Question: I am trying to build an application that takes 2 pieces of input from a user and saves it to the database.

I have tried Custom Post Type, but its concept is foreign and confusing to me - I don't know if I should use pre-existing fields (Title, Content) or create the fields to store the input in the database.
Here is my code:
'''
// Register Custom Post Type
function int_init() {
$labels = array(
'name' => 'Stories',
'singular_name' => 'Story',
'menu_name' => 'Story',
'parent_item_colon' => 'Parent Stories:',
'all_items' => 'All Stories',
'view_item' => 'View Story',
'add_new_item' => 'Add new Story',
'add_new' => 'New Story',
'edit_item' => 'Edit Story',
'update_item' => 'Update Story',
'search_items' => 'Search Story',
'not_found' => 'No story found',
'not_found_in_trash' => 'No story found in Trash',
);
$args = array(
'label' => 'int',
'description' => 'INT information pages',
'labels' => $labels,
'supports' => array( 'title', 'editor', ),
'hierarchical' => false,
'public' => true,
'show_ui' => true,
'show_in_menu' => true,
'show_in_nav_menus' => true,
'show_in_admin_bar' => true,
'menu_position' => 5,
'menu_icon' => '',
'can_export' => true,
'has_archive' => true,
'exclude_from_search' => false,
'publicly_queryable' => true,
'capability_type' => 'post',
);
register_post_type( 'int', $args );
}
// Hook into the 'init' action
add_action( 'init', 'int_init', 0 );
'''
All this code does for me is show the Title and Content fields in the backend. Should I just use the Title and Content fields, or should I create new fields? How do I do this?
The content is unique per user inasmuch every user will be asked to enter two pieces of alpha numeric data per submission using a form created using shortcode. I know how shortcodes work and have used them in the past.
The pair of data items entered will be saved to the database, and will need to be retrieved and posted on the public side of the site. The pair of data items will be retrieved and displayed on one page for each data pair as such:
. The submitted data is shown as bold. This retrieval and formatting of the data will be done using shortcode. I do not know how to create custom fields to make this work. I understand how Custom Post Types works on a basic level, but I do not understand how to use Custom Post Types to make my project work.
The data is submitted on the public side of the site by users who are not logged into the site.
To recap my problem, I don't know how to store the pair of data. Do I use pre-existing Title and Content fields or do I create something different?
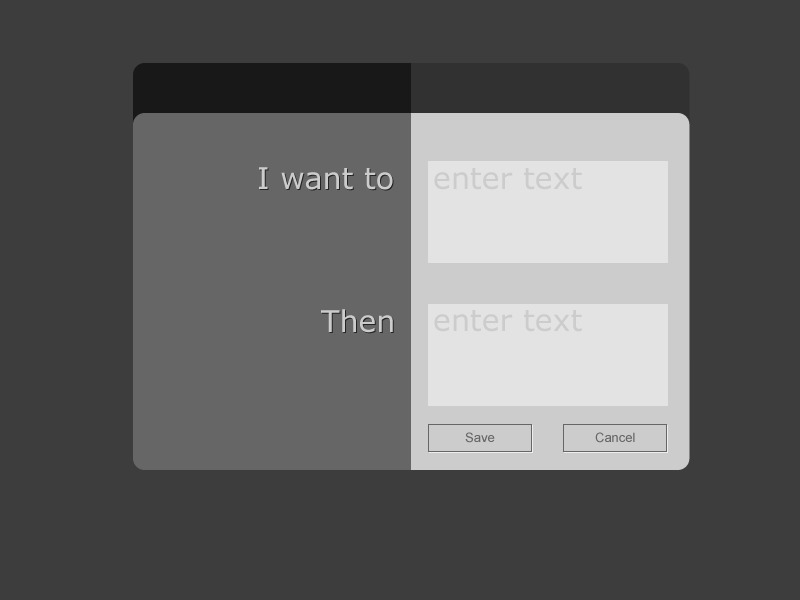
Answer: A custom post type is exactly that - a custom post type. Wordpress uses regular, built-in posts to display in the blog portion of a website. You create them in the 'posts' button you see in the backend. So what you did was add a new, custom post type. That creates a new button with label 'int'. But the types of input will be the same as a regular post type - you'll see the tinyMCE box, apply category/tag, etc.
I think that apart from a custom post type, what you need are custom fields as expressed on your image. An easy and convenient way to deal with those would be to use this plugin: <URL>
Or, if you don't really need a custom post type - which will maybe make your loops slightly harder since you'll have to filter what gets queried in order to get what you really want each time - maybe you could do on custom fields alone.
If you need the user to have only a couple input boxes, no tinyMCE etc though, I'd say you'll need both custom types and custom fields.
Edit: more info about custom post types here: <URL>
and custom fields here: <URL>
If the user will enter these 2 'inputs' every time they post something, that is, if those 2 snippets will exist in a per post basis... I think you are definitely looking for the functionality custom fields give. Forget about custom post types. Simply create custom fields and retrieve them through the theme like so, in a single post loop:
'''
$themeta = get_post_meta($post->ID, $keyOfTheValueYouWantToRetrieve, TRUE);
if($themeta != '') {
// show that info as desired
echo "I want to" . $themeta;
}
'''
I'm still not sure if that's what you meant though :)